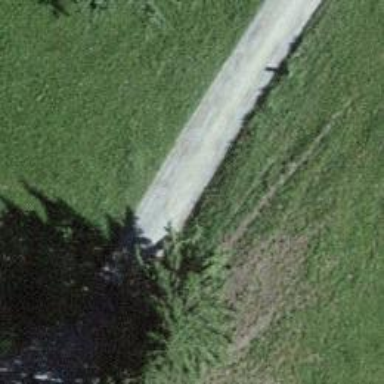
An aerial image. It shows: Unclassified road with asphalt surface.